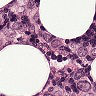
Metastatic tissue present: yes